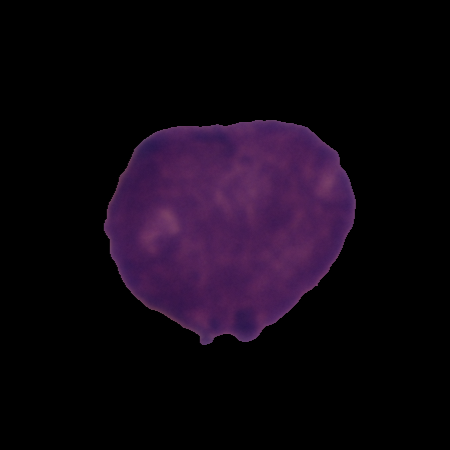
Label: healthy